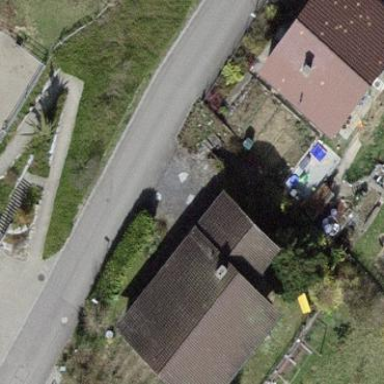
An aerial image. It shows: Detached building.